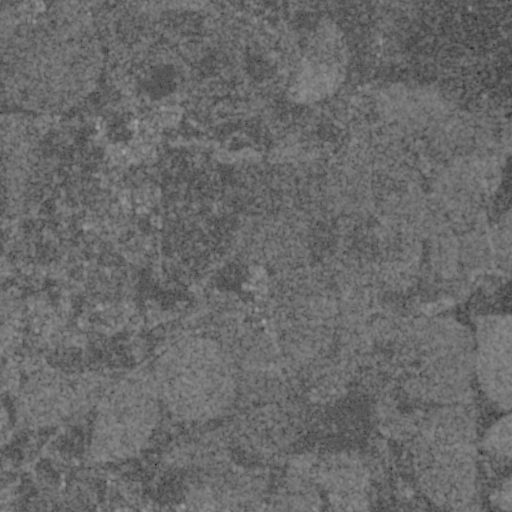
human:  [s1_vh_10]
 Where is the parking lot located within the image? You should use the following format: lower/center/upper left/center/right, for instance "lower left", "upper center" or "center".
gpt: The parking lot is located in the upper left of the image.
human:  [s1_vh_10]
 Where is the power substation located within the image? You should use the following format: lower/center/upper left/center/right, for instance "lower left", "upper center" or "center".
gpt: The power substation is located in the upper left of the image.
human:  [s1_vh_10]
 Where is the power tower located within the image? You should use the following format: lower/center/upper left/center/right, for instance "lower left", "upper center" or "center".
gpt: The power tower is located in the upper left of the image.
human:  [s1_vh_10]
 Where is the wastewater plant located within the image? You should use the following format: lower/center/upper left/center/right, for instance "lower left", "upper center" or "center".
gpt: The wastewater plant is located in the center of the image.
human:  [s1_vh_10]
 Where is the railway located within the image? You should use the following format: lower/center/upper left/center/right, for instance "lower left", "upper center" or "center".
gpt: The railway is located in the left of the image.
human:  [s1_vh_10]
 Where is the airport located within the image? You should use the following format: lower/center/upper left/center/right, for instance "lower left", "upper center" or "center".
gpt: There is no airport in the image.

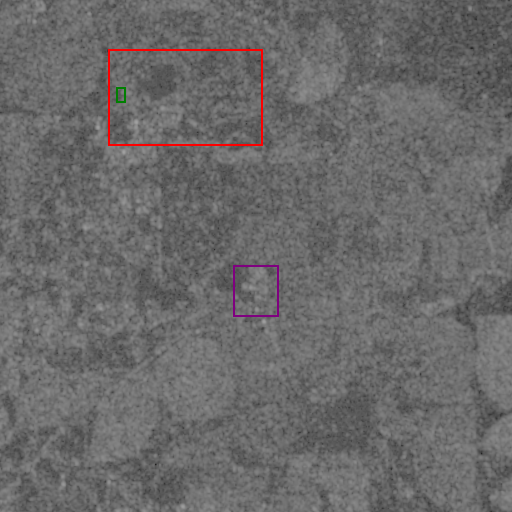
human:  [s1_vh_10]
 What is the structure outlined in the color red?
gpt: The structure outlined in red is a park.
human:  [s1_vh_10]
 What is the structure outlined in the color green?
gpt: The structure outlined in green is a parking lot.
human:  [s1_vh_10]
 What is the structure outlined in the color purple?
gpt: The structure outlined in purple is a wastewater plant.
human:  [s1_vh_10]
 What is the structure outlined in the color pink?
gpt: There is no pink outline.